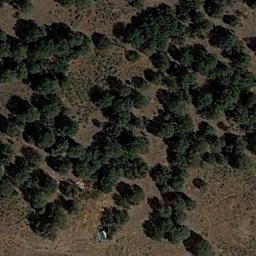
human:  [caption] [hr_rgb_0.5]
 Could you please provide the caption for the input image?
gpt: Some connected green chaparrals grow on the wasteland .

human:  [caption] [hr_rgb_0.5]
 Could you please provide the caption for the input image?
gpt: There are several trees and some weeds in this desert .

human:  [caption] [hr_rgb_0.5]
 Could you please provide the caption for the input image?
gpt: Chaparral is densely distributed on the sand .

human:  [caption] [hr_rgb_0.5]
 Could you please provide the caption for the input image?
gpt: The chaparral is consist of dense green bushes .

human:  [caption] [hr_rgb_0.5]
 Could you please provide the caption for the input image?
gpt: The chaparral is dense and even .